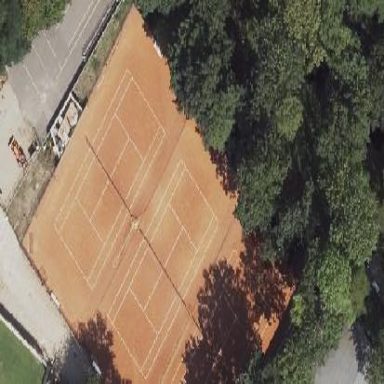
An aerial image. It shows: Clay tennis court on the leisure land pitch.